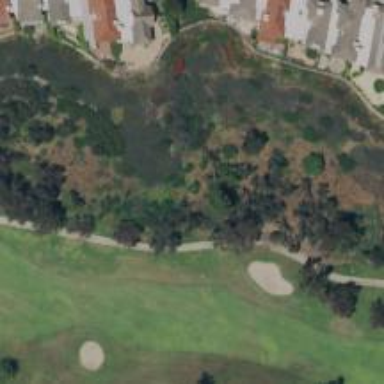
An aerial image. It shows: Path designated for golf carts.